Question:
I am getting the below error "Description Resource Path Location Type The project was not built since its build path is incomplete. Cannot find the class file for java.lang.reflect.AnnotatedElement. Fix the build path then try building this project cucumber Unknown Java Problem
I have pasted the error below in the comments.
Below is my pom.xml
'''
<project xmlns="http://maven.apache.org/POM/4.0.0" xmlns:xsi="http://www.w3.org/2001/XMLSchema-instance"
xsi:schemaLocation="http://maven.apache.org/POM/4.0.0 http://maven.apache.org/xsd/maven-4.0.0.xsd">
<modelVersion>4.0.0</modelVersion>
<groupId>com.bdd</groupId>
<artifactId>cucumber</artifactId>
<version>0.0.1-SNAPSHOT</version>
<packaging>jar</packaging>
<name>cucumber</name>
<url>http://maven.apache.org</url>
<properties>
<project.build.sourceEncoding>UTF-8</project.build.sourceEncoding>
</properties>
<dependencies>
<dependency>
<groupId>junit</groupId>
<artifactId>junit</artifactId>
<version>4.11</version>
<scope>test</scope>
</dependency>
<dependency>
<groupId>info.cukes</groupId>
<artifactId>cucumber-java</artifactId>
<version>1.1.6</version>
<scope>test</scope>
</dependency>
<dependency>
<groupId>info.cukes</groupId>
<artifactId>cucumber-junit</artifactId>
<version>1.1.6</version>
<scope>test</scope>
</dependency>
<dependency>
<groupId>info.cukes</groupId>
<artifactId>cucumber-picocontainer</artifactId>
<version>1.1.6</version>
<scope>test</scope>
</dependency>
</dependencies>
<plugin>
<groupId>org.apache.maven.plugins</groupId>
<artifactId>maven-compiler-plugin</artifactId>
<version>3.0</version>
<configuration>
<source>1.7</source>
<target>1.7</target>
</configuration>
</plugin>
</project>
'''
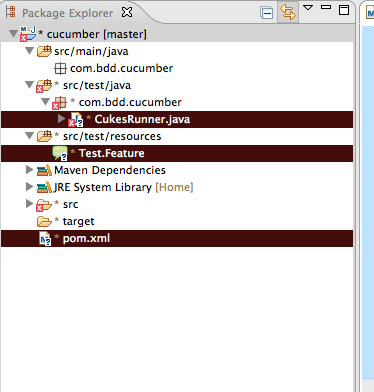
Answer: Your pom file is not proper.It should be like below
'''
<build>
<plugins>
<plugin>
<groupId>org.apache.maven.plugins</groupId>
<artifactId>maven-compiler-plugin</artifactId>
<version>3.0</version>
<configuration>
<source>1.7</source>
<target>1.7</target>
</configuration>
</plugin>
</plugins>
</build>
'''